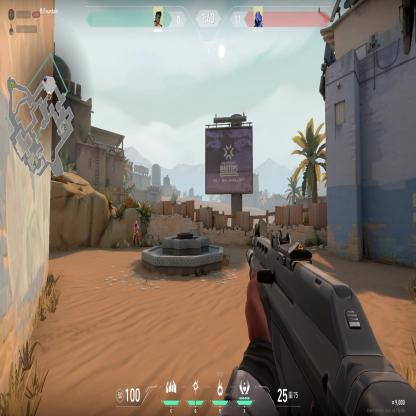
Label: enemy